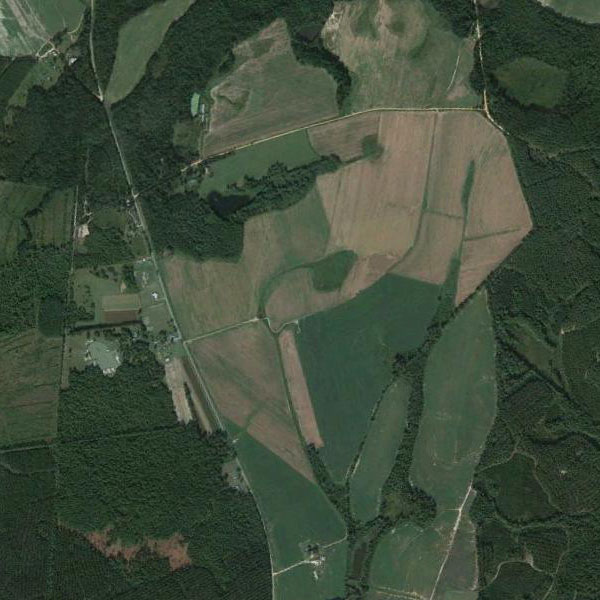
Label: Farmland